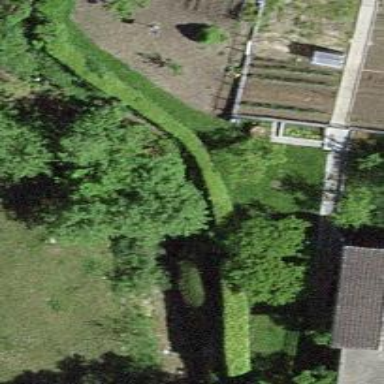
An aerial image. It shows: Hedge barrier.